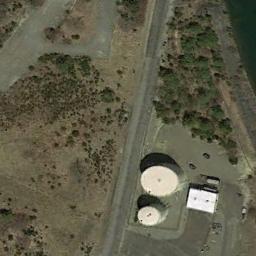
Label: storage_tank